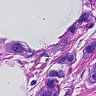
Metastatic tissue present: yes